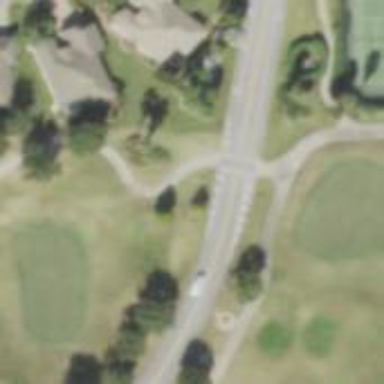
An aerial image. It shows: Path for golf carts.